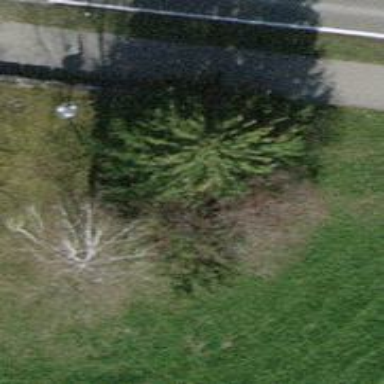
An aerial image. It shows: Evergreen needleleaved tree typically found in agricultural areas.